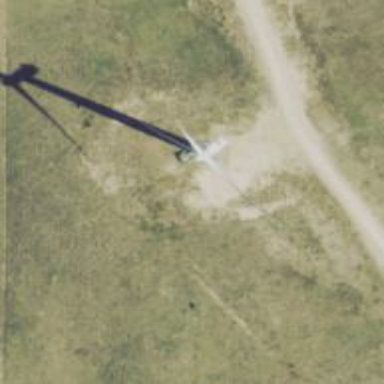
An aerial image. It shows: Wind generator using wind turbines of horizontal axis.